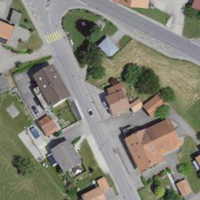
EUNIS habitat code: 54
Species observed at this site:
Salvia pratensis